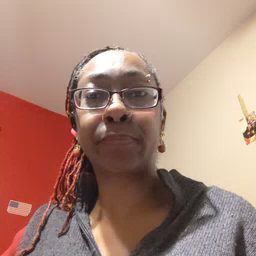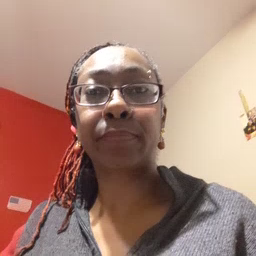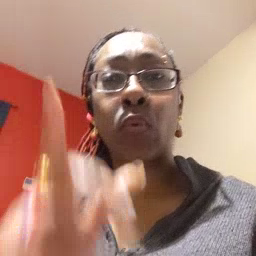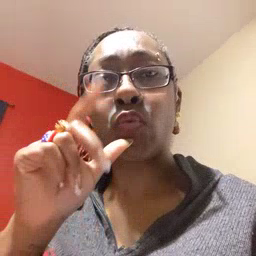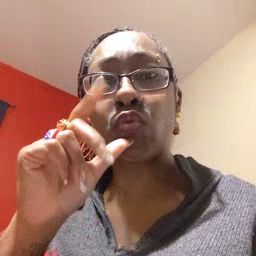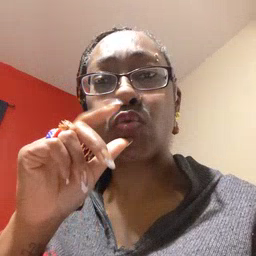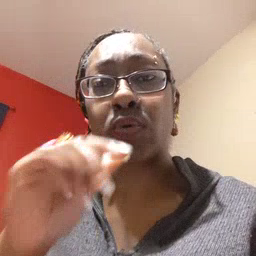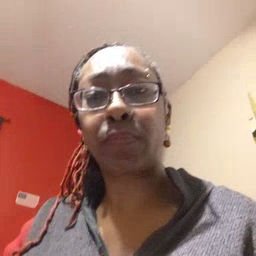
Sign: who